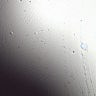
Metastatic tissue present: no